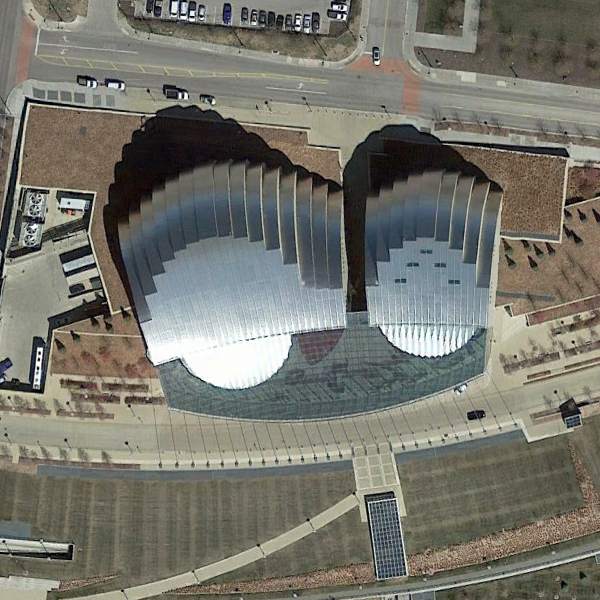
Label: Center